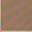
Piece: xx